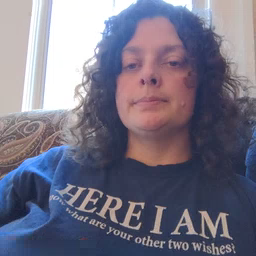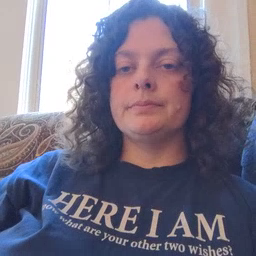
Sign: sleepy